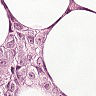
Metastatic tissue present: yes